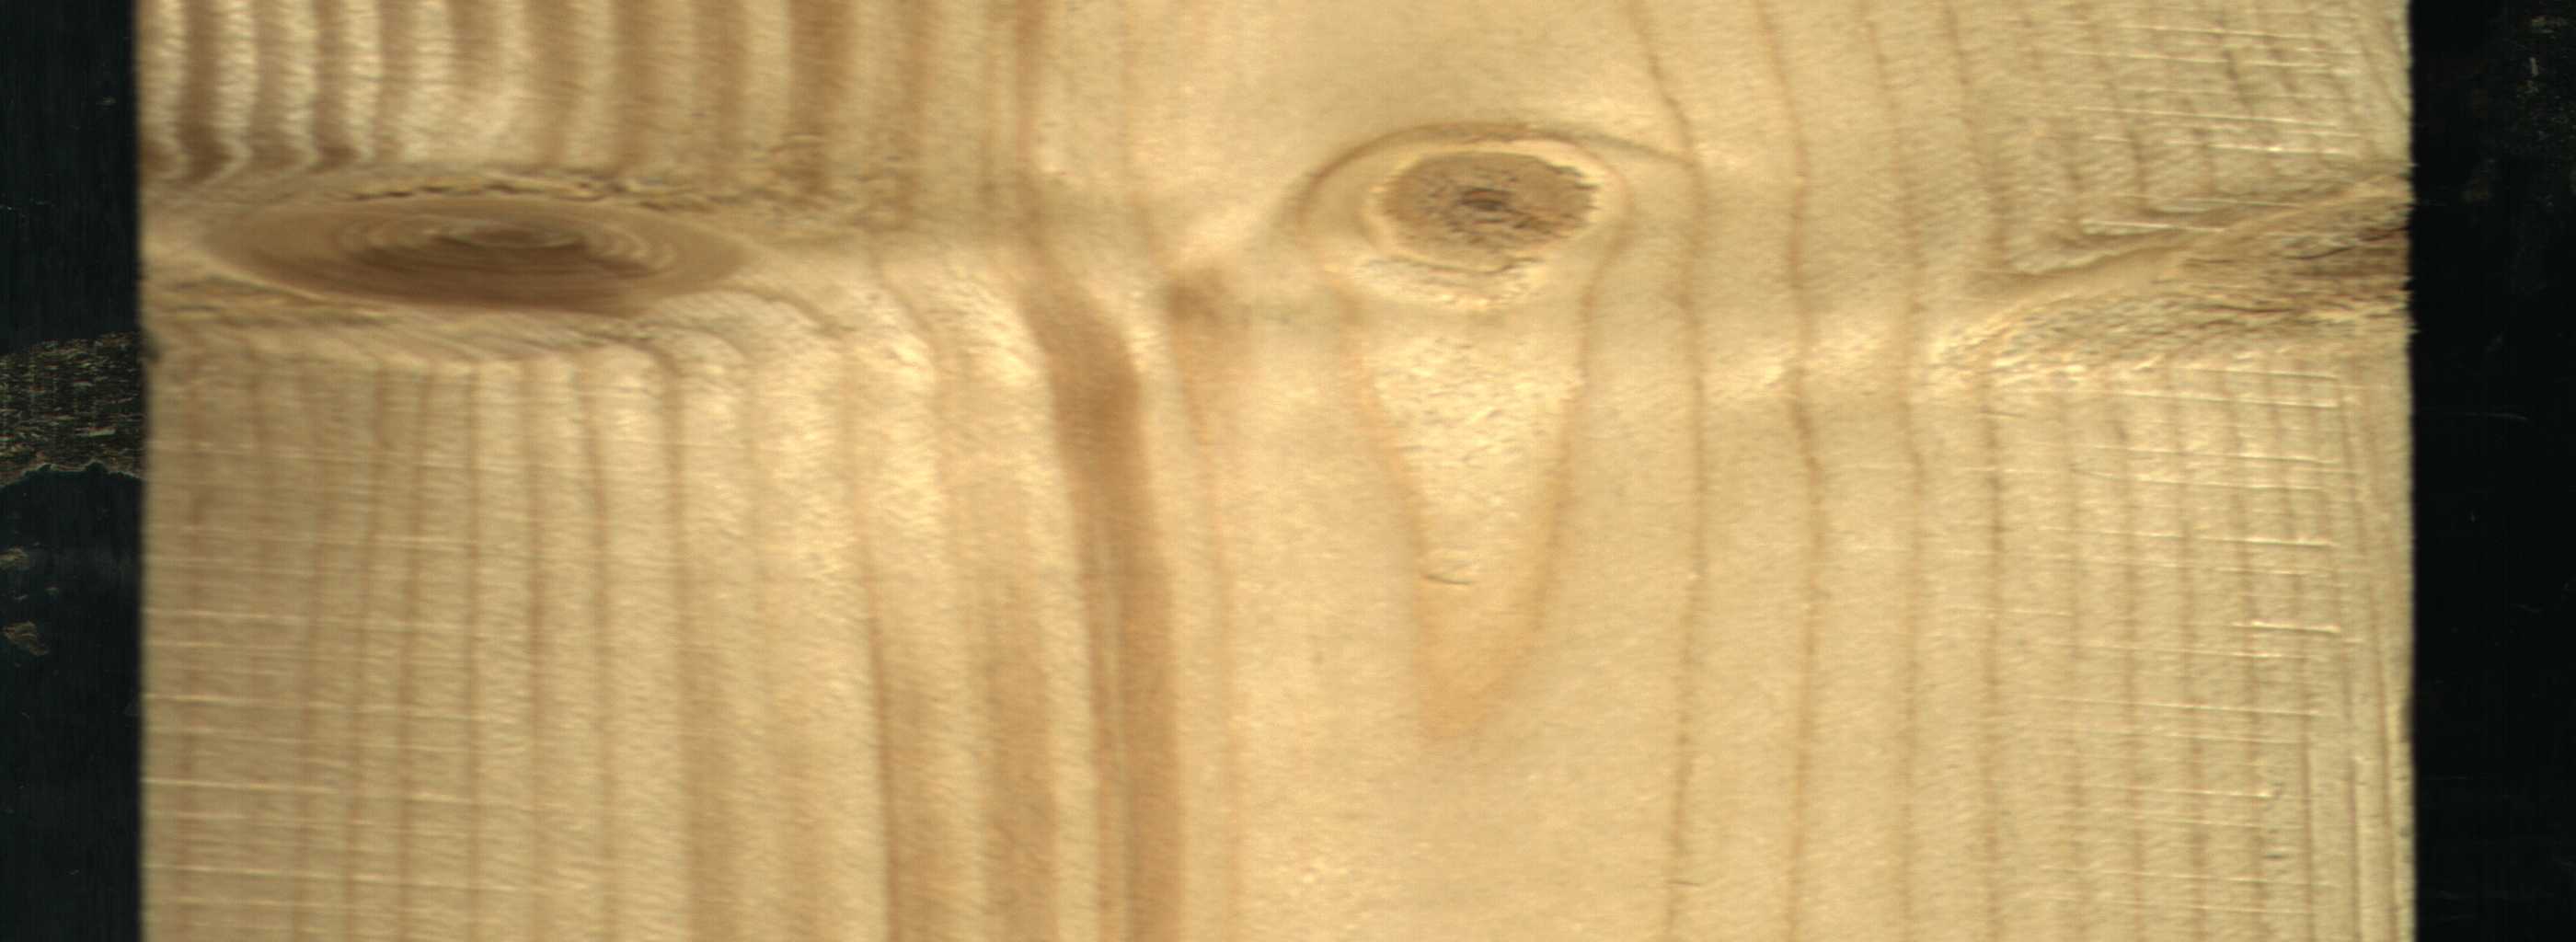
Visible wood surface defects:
Live_Knot
Live_Knot
Live_Knot